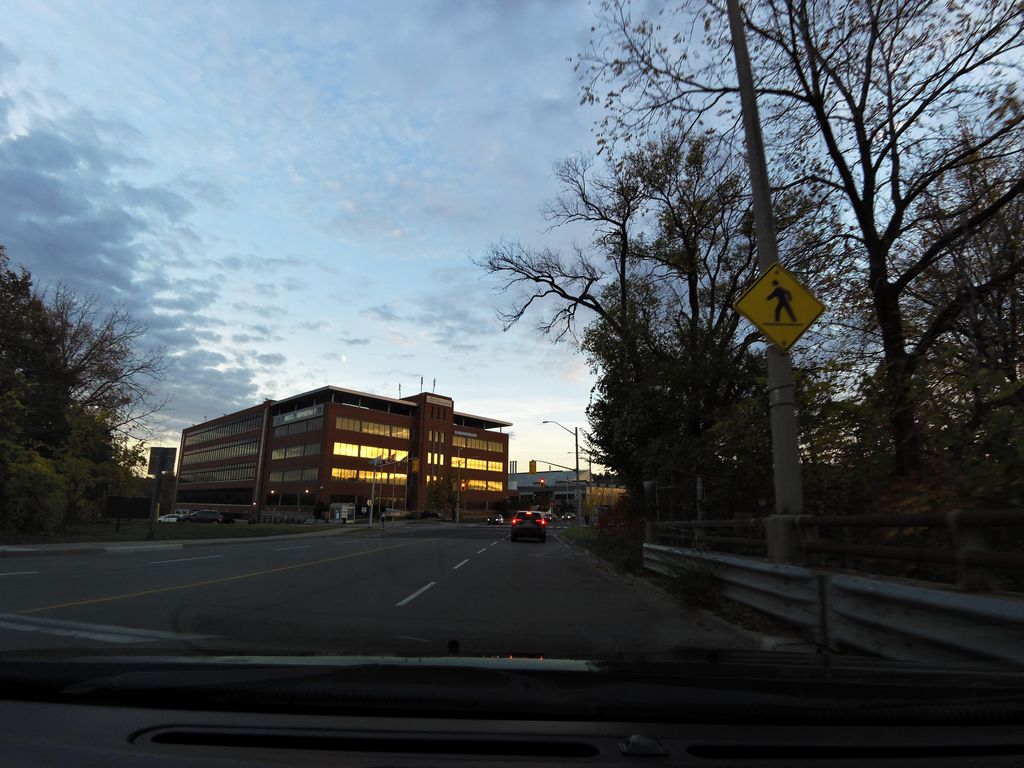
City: hamilton